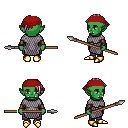
a pixel art fantasy rpg character, female body template, orc, green skin, chain mail, magenta pants, white blonde long mohawk hairstyle, red bandana, cloth bracers, gold boots, spear, four views (front, back, left, right), 2x2 character sprite sheet, small pixel art, hard edges, no anti-aliasing